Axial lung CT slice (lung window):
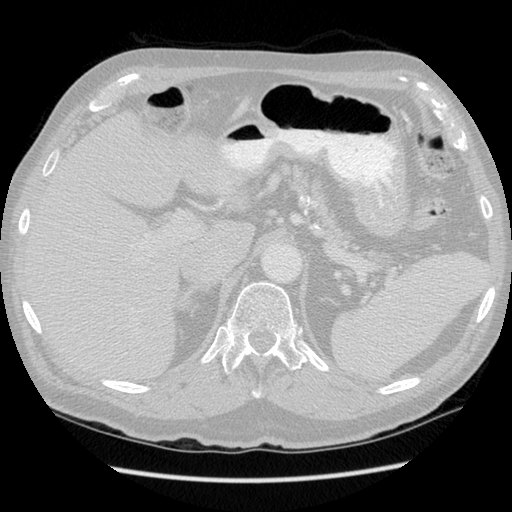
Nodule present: no